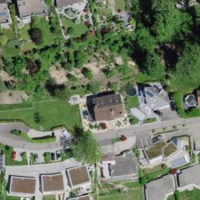
EUNIS habitat code: 53
Species observed at this site:
Rhamnus cathartica
Veronica chamaedrys
Euonymus europaeus
Galeopsis tetrahit
Levisticum officinale